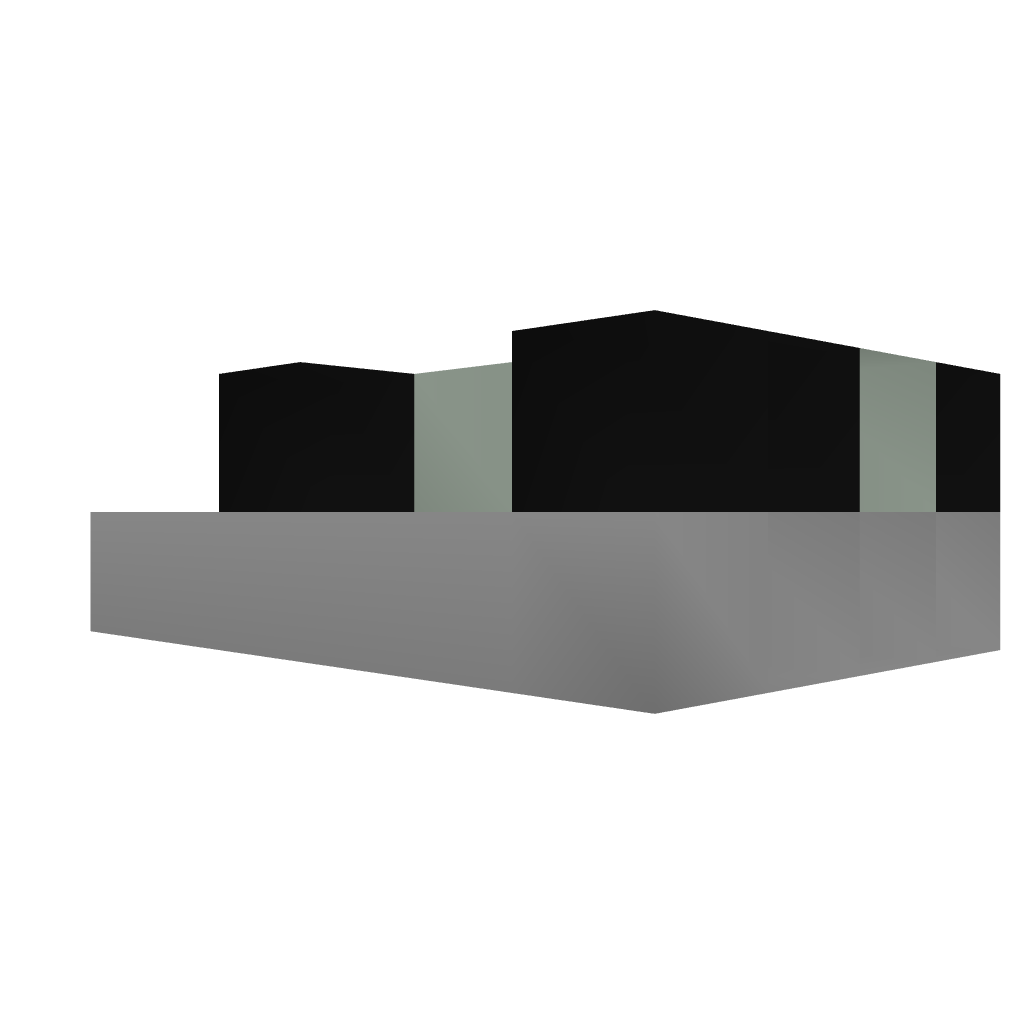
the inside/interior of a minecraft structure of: Stack sequencer base cell